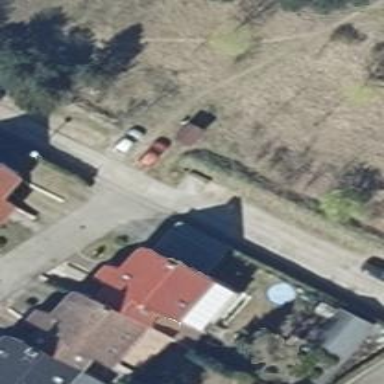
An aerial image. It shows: Residential road.